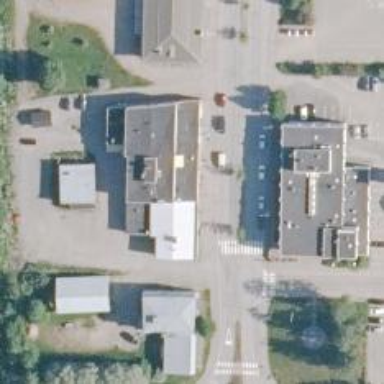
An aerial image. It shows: Pharmacy providing healthcare services.